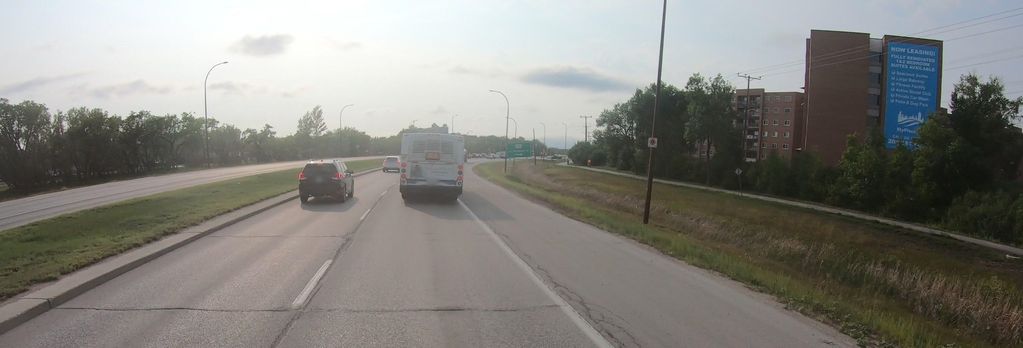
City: winnipeg